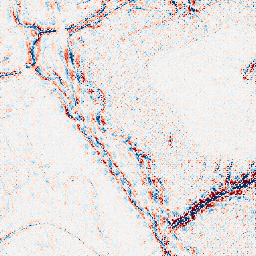
Category: wavelet
Decomposition family: wavelet_biorthogonal
Decomposition parameters: wavelet: bior5.5
level: 3
Upsampling method: regularized
Upsampling parameters: scale: 2
lambda_reg: 0.1
Upsampling scale: 2